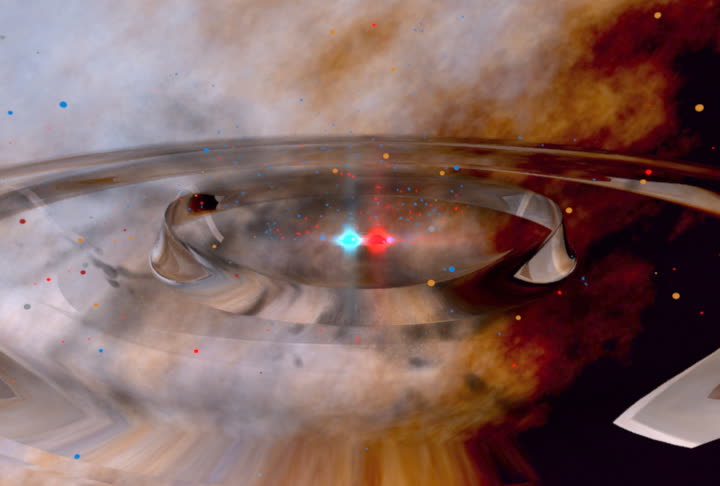
Black Holes Collide Black Holes Collide, lisa, nasa, blackhole, ligo, nasagoddard